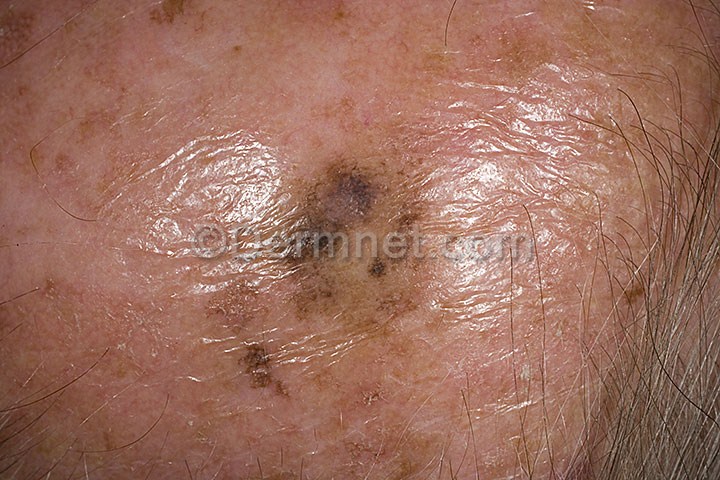
Disease: Melanoma Skin Cancer Nevi and Moles